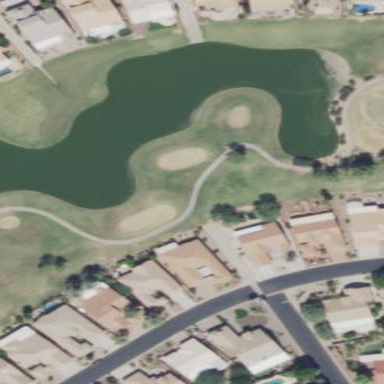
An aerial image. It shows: Water hazard in golf course. The hazard is natural water feature.